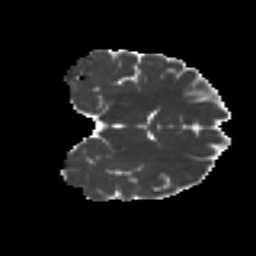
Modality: MD
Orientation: coronal
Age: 23
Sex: female
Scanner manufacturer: ge
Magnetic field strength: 3 T
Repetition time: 7.8 s
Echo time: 0.0606 s